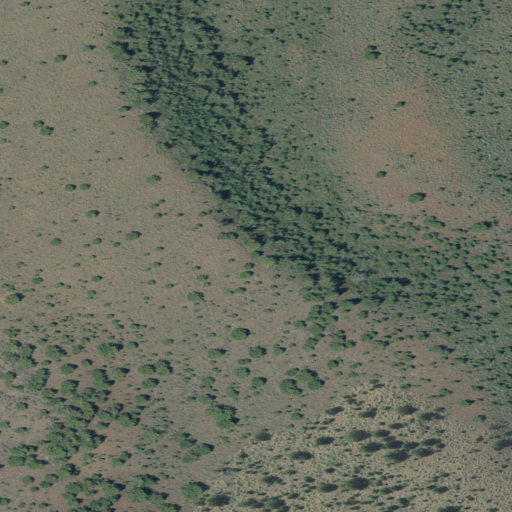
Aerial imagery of mountain in Oregon named Bald Mountain containing shrub and evergreen forest